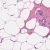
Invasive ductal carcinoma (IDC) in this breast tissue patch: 0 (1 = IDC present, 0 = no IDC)